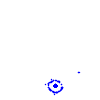
Particle: pion